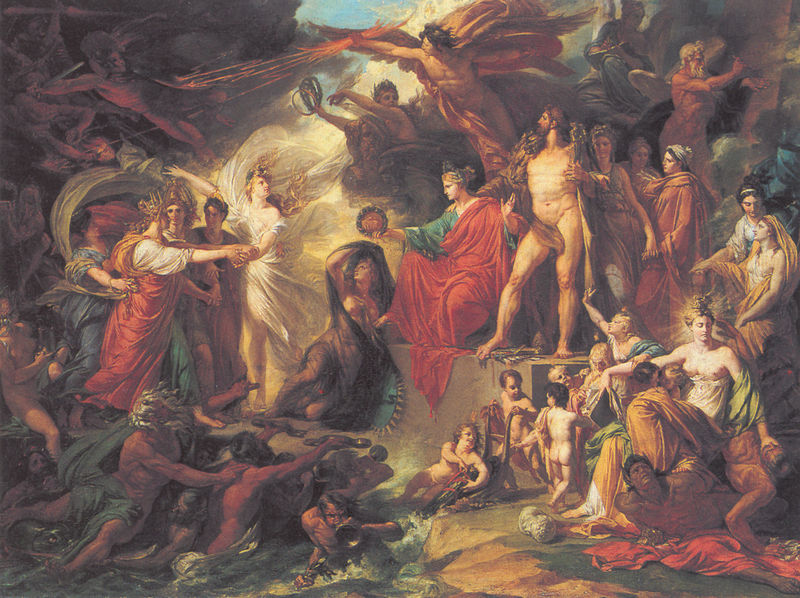
Titel: Le Triomphe de la Civilisation, Triumph der Zivilisation
Künstler: Jacques Réattu
Standort: Hamburg
Institution: Kunsthalle
Schlagwörter: akt, blau, dunkel, felsen, feuer, flügel, gemälde, gott, haut, held, himmel, kampf, körper, meer, nackt, schatten, umhang, wasser, weiß, wolken, akte, fluss, frauen, gelb, grün, menschen, ocker, sitzen, stadt, bewegung, braun, brust, busen, femmes, frau, hell, kleid, kopfbedeckungen, licht, männer, orange, schwarz, türkis, rot, schleier, tuch, beige, versammlung, bart, bärte, gericht, alte, falten, geschichte, historie, stehen, bild, erde, wind, gewässer, sonne, boden, gewand, gold, mantel, pose, tücher, gewänder, klassizismus, krone, fliegen, kinder, engel, brüste, gischt, strand, wellen, frauenakt, bogen, fels, ölgemälde, fluten, sturm, wllen, könig, weiblich, france, homme, jaune, marron, vert, leiber, antike, religion, blitze, strahlen, babys, abgrund, blanc, noir, herrscher, allegorie, kranz, lorbeer, lorbeerkranz, mythologie, personifikation, göttin, sieg, triumph, männlich, jesus, blitz, götter, teufel, zeus, olymp, griechisch, dramatik, göttinen, krönung, segen, rouge, griechenland, venus, könige, drapé, königin, kränze, göttervater, hera, juno, jupiter, femme, erleuchtung, amor, putten, vertreibung, lumière, mars, herkules, zorn, gottheiten, soleil, ciel, cheveux, peinture, sieger, couronne, dichtung, männerakt, robe, victoria, apollon, eau, antique, toge, helena, mütter, europa, bleu, herakles, enfants, göttinnen, kronen, roi, enfant, trompete, classique, elemente, nuage, couleur, couleurs, ange, anges, gottvater, gefesselt, aurore, tableau, victoire, paradis, aphrodite, mer, coloré, drap, neptun, flugverkehr, dieu, ares, poseidon, dieux, enfer, vent, saint, blitzbündel, schleudern, geste, nus, spirale, tissu, scene, personnes, nordisch, hercule, olympe, neptune, siegerkranz, seins, divinités, déesses, mercure, triomphe, mont, foule, cieux, allégore, frauenhalbakt, kind, loorberkranz, stoff, toga, tunika, nu, sieg über, der blitz des zeus, assemblée, angelots, chérubins, chérubin, drappé, foudre, éclairs, tornade, toges, voler, home, génie, feuerpfeile, drame, drapés, foudroyer, pouvoir, panthéon, enafnt, corps héroïques, drame drapé, puissane, néo classique, penure, athéna, un jeu sans notice explicative ?, relgion, gefessekt, gefeelt, epopee